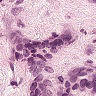
Metastatic tissue present: yes